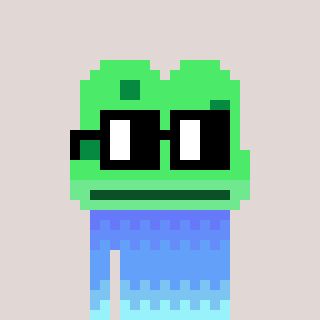
a pixel art character with square black glasses, a frog-shaped head and a green-colored body on a warm background